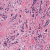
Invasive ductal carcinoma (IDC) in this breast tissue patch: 1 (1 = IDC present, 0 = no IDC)